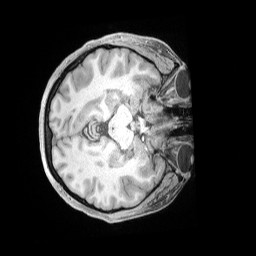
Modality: T1w
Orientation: axial
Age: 33
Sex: female
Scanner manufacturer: siemens
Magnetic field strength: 3 T
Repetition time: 2 s
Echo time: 0.00211 s